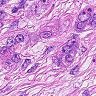
Metastatic tissue present: yes